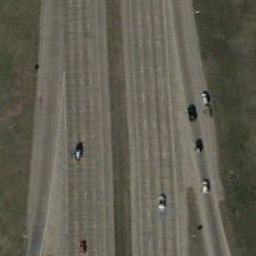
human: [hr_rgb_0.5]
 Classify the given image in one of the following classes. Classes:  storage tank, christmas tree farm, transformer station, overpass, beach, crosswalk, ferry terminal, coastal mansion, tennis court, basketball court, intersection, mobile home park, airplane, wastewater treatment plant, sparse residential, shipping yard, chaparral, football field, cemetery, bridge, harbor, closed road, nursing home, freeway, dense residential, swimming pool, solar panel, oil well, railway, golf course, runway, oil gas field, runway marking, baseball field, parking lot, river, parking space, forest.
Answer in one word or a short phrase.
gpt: freeway